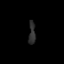
Tissue: lung
Cell type: Others
Senescence score: 0.206
Nuclear area (px): 148
Mean DAPI intensity: 45.209